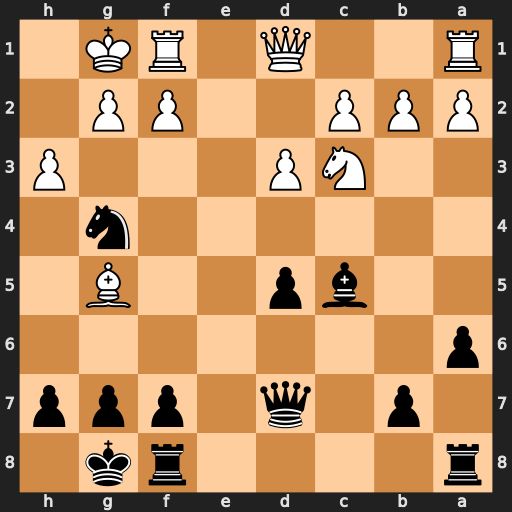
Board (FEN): r4rk1/1p1q1ppp/p7/2bp2B1/6n1/2NP3P/PPP2PP1/R2Q1RK1
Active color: b
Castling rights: -
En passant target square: -
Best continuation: Nxf2 Rxf2 Bxf2+ Kxf2 Qf5+ Qf3 Qxg5